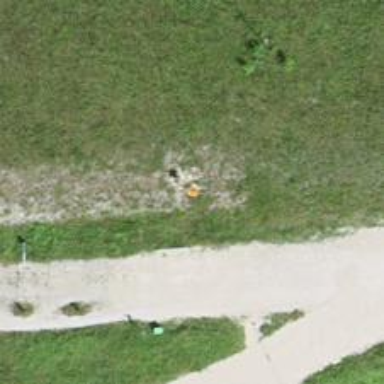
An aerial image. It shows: Pole with roofed pipeline marker.